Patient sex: M
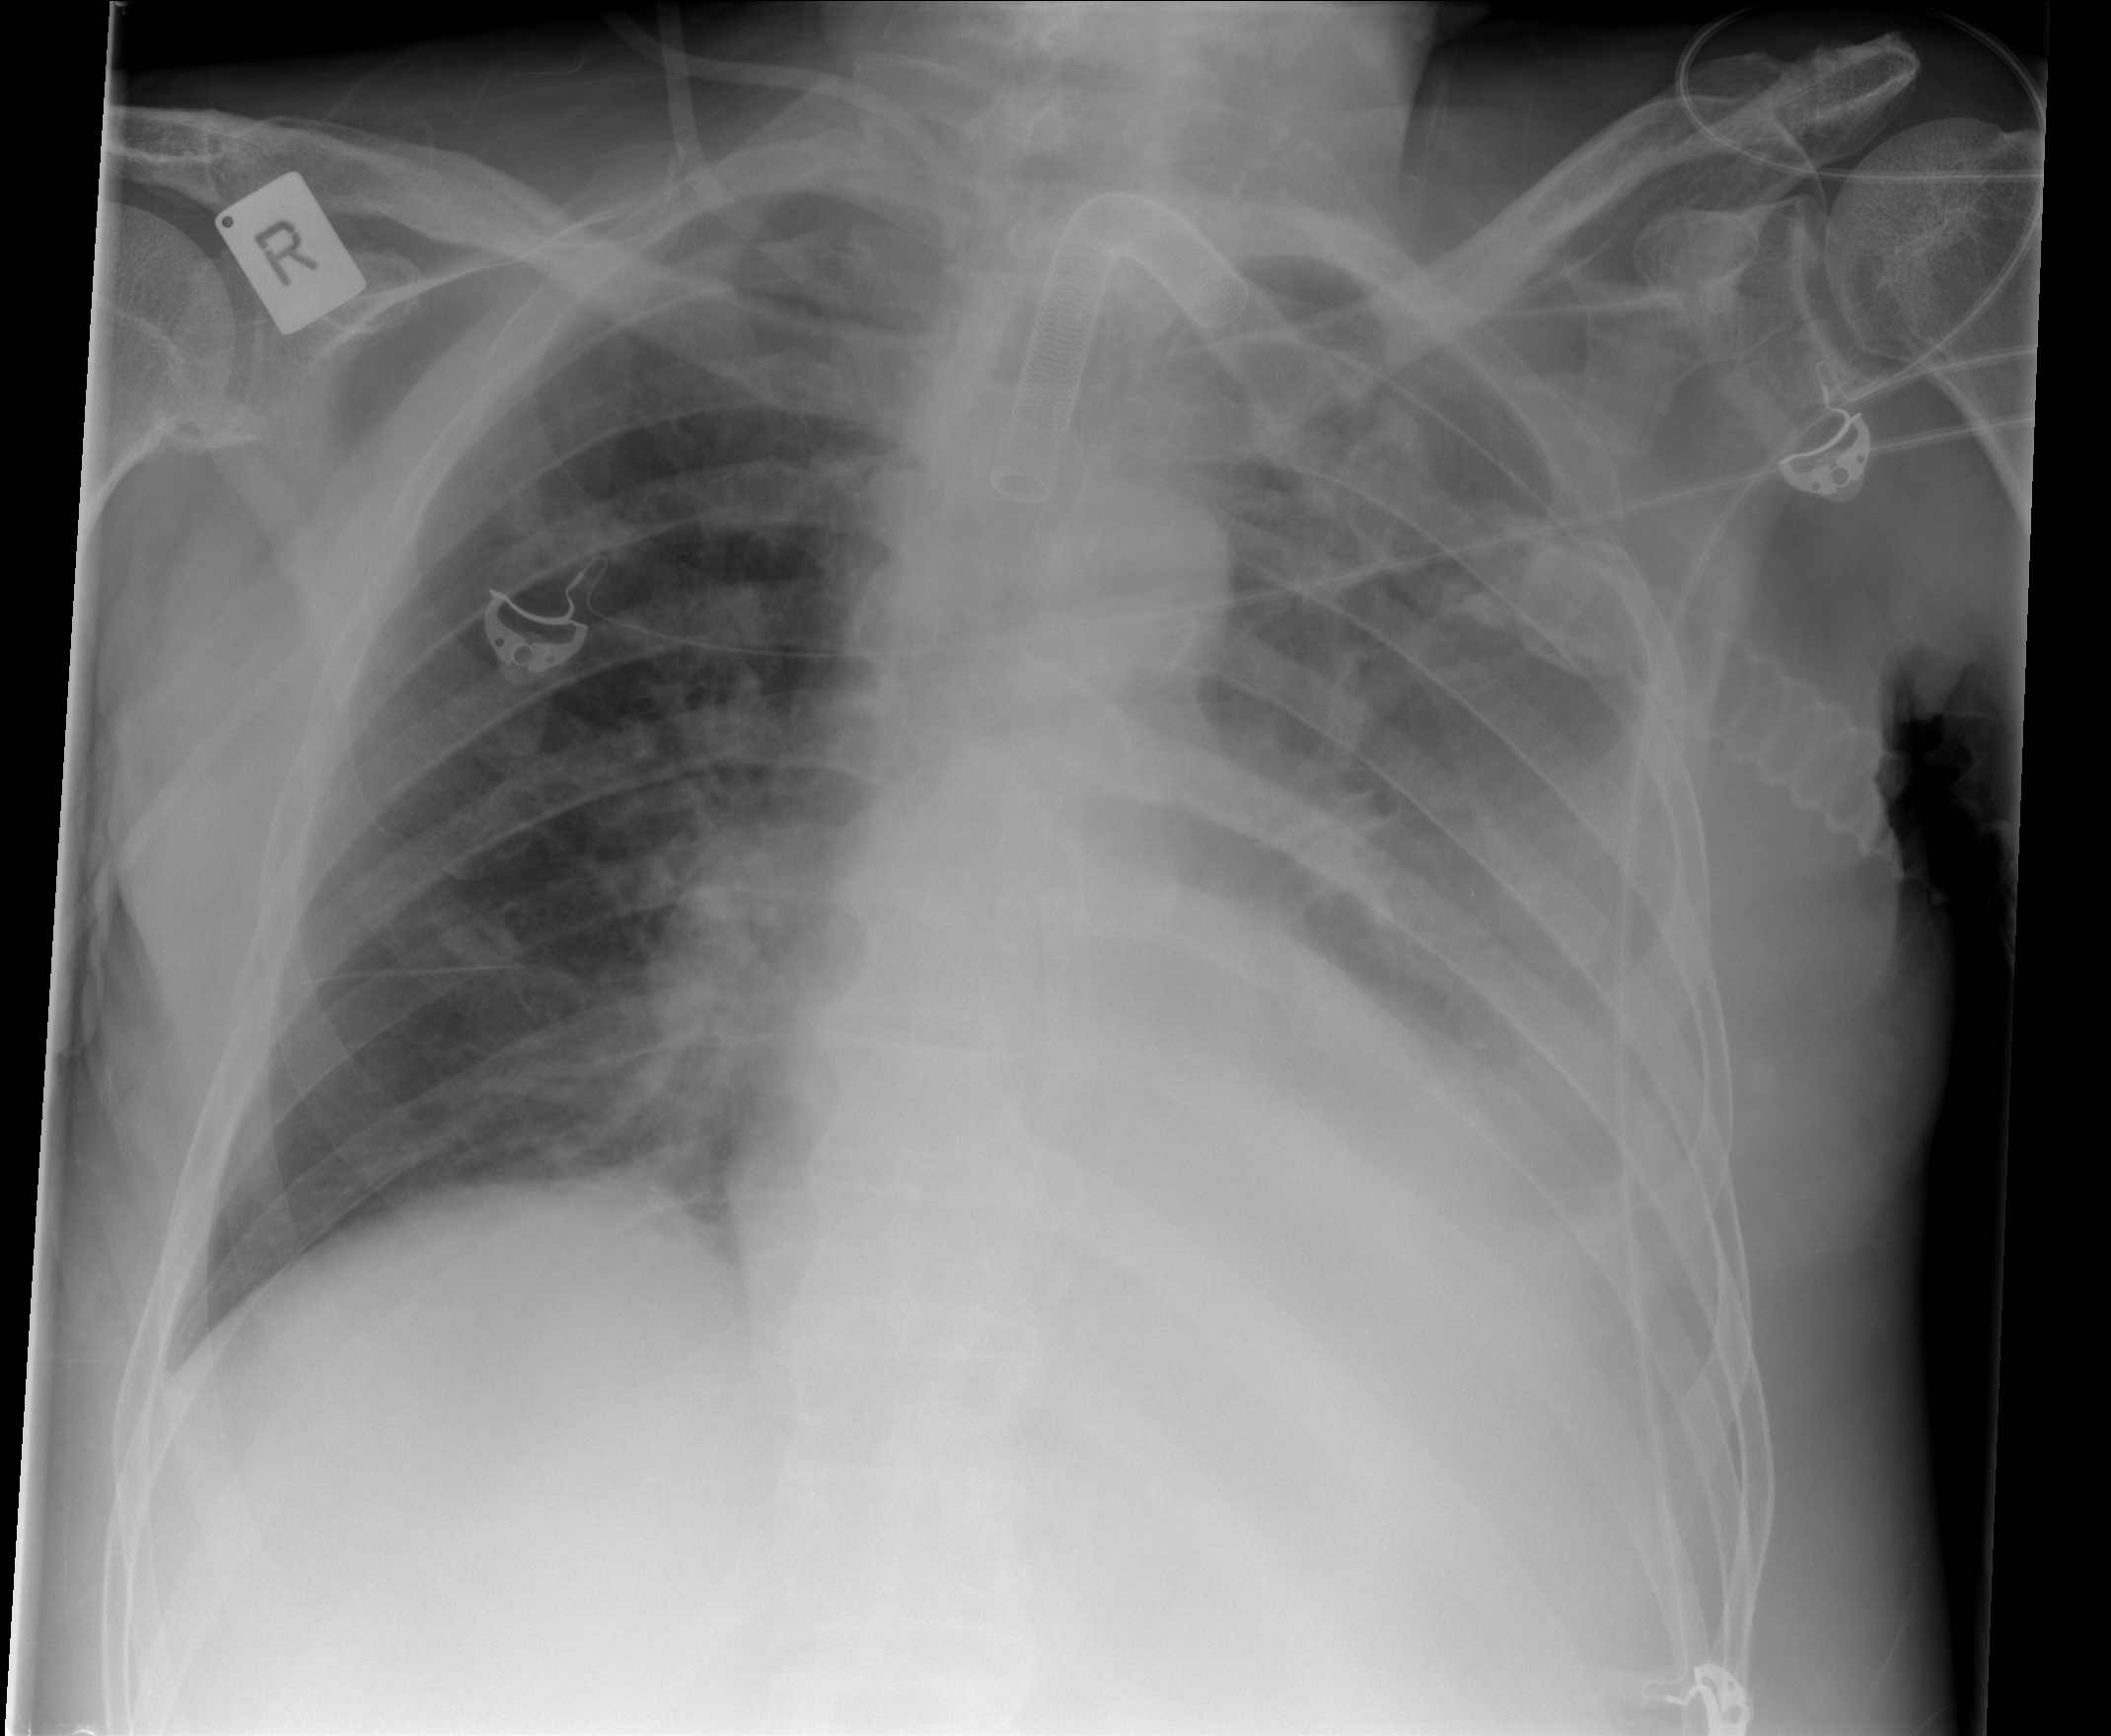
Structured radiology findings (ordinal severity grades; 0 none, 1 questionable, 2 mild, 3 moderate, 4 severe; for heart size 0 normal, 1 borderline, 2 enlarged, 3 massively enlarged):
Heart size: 2
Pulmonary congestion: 1
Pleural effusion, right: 0
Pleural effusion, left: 3
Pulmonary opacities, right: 0
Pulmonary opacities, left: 2
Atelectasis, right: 0
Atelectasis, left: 2